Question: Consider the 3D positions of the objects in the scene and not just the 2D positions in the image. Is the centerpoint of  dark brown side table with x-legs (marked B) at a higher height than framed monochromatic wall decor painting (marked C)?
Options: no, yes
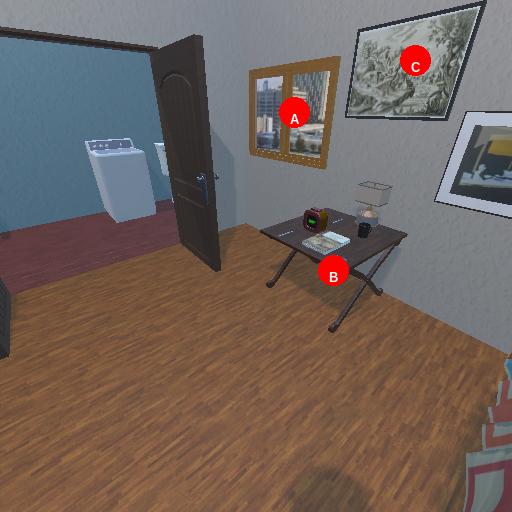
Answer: no